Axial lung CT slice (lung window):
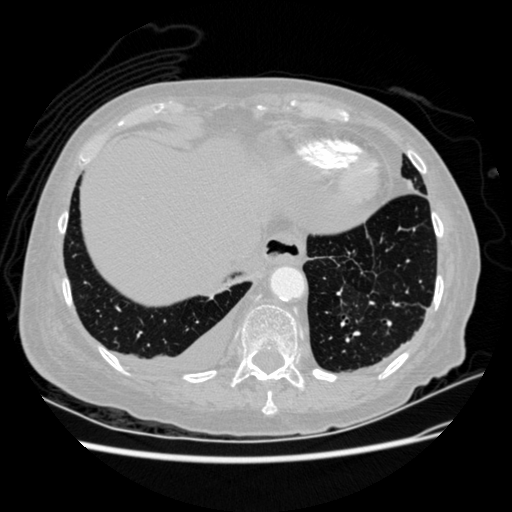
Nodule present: no